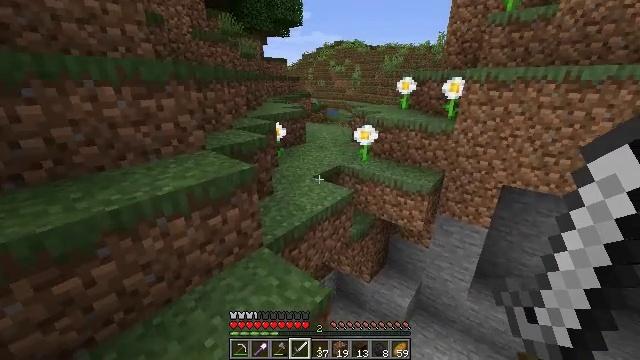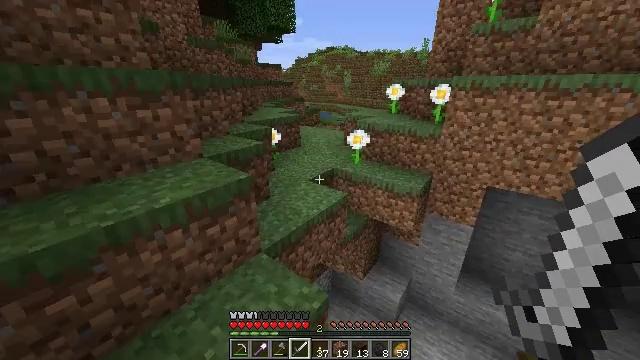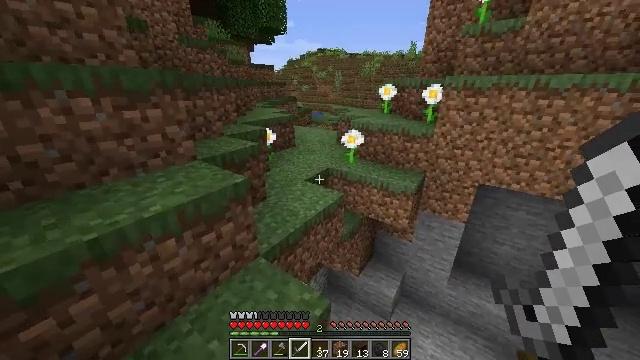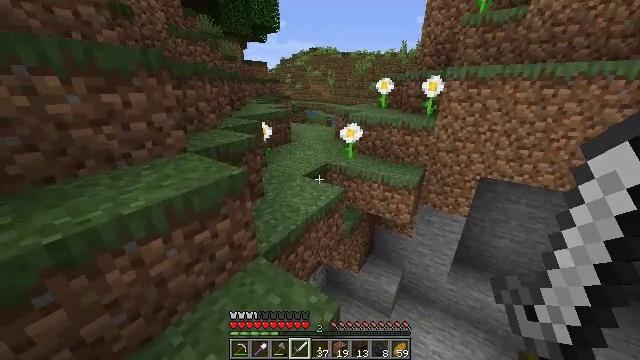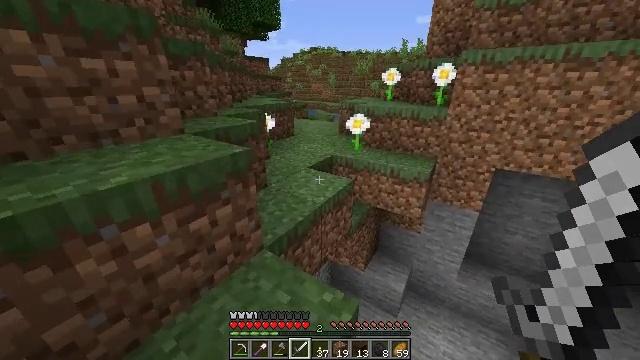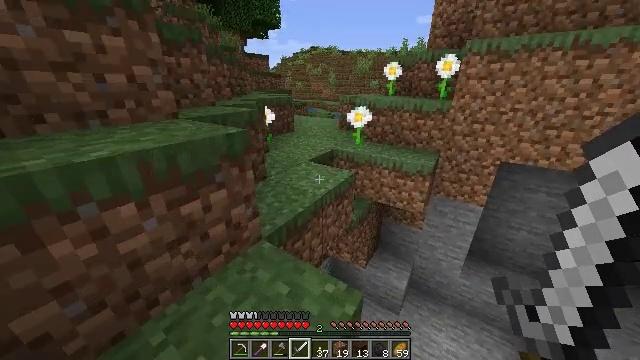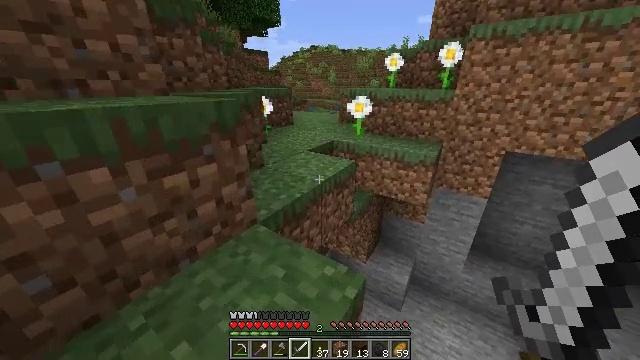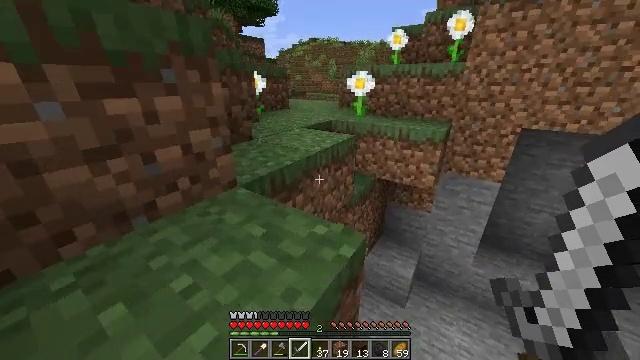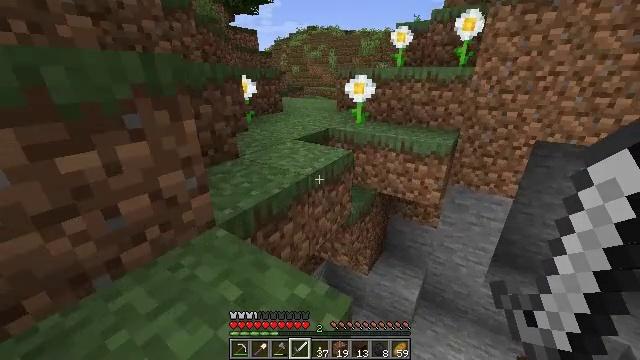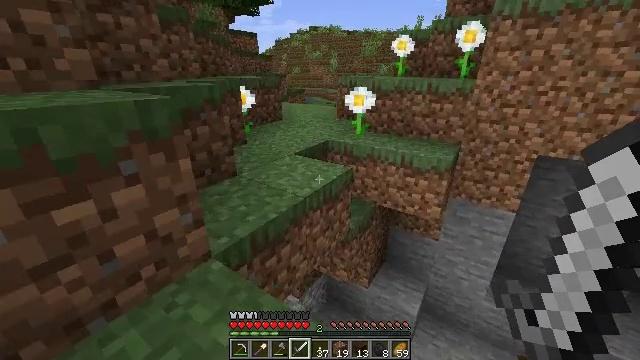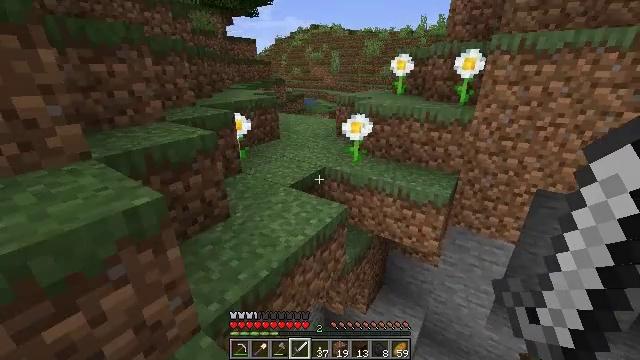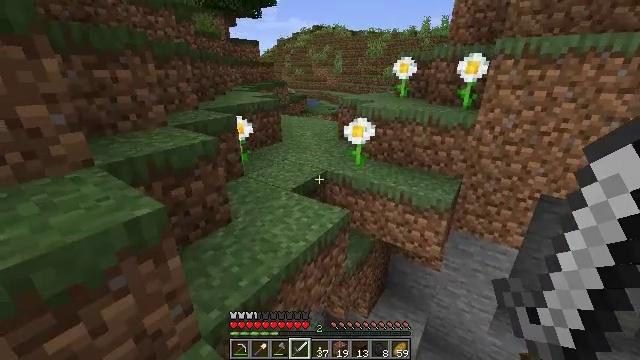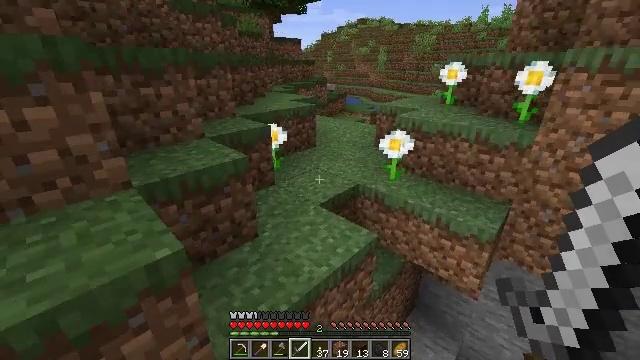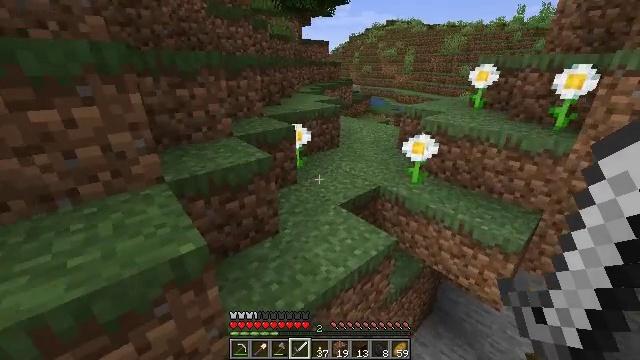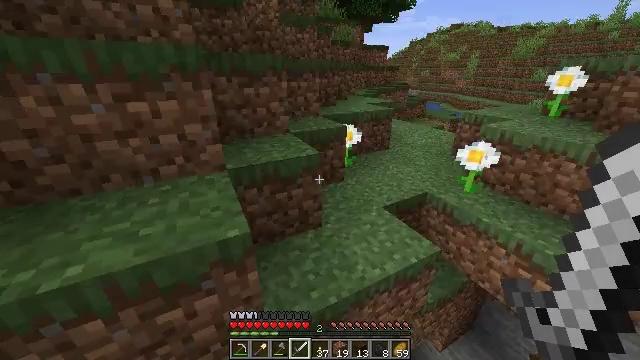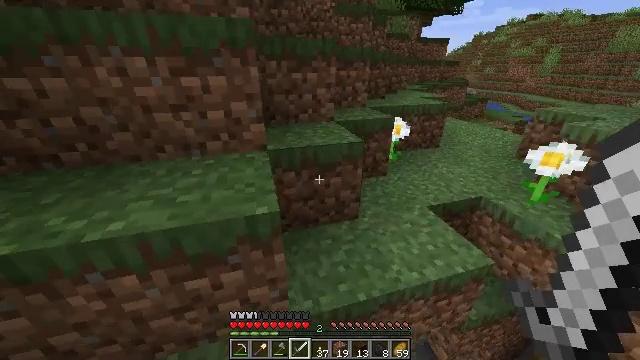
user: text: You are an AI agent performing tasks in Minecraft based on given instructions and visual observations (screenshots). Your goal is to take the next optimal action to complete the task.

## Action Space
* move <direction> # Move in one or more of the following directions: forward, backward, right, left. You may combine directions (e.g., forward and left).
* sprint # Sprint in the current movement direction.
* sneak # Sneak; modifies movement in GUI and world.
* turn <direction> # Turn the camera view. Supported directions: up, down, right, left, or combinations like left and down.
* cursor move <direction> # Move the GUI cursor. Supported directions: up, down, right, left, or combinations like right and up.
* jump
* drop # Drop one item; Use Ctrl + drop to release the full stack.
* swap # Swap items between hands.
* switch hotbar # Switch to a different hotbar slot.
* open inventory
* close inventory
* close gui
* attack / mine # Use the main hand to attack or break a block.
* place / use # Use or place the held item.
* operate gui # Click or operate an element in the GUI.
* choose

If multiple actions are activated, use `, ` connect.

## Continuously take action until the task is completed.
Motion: motion action
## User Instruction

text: Mine a hay block from the field.
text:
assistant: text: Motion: move forward and move left, sprint, turn right
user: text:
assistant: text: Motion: move forward and move left, sprint, turn right
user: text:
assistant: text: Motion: move forward and move left, sprint, turn right
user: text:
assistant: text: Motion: move forward and move left, sprint
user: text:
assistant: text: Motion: move forward and move left, sprint
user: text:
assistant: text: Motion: move forward and move left, sprint, jump
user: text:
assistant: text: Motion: move forward, sprint, jump
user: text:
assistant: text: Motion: move forward, sprint, jump
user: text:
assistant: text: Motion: move forward, sprint, jump
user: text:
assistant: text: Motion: move forward, sprint, jump
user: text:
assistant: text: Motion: move forward, sprint, jump
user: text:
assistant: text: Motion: move forward and move left, sprint, turn left and down
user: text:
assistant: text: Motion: move forward and move left, sprint, turn left
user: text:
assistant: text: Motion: move forward and move left, sprint, turn left
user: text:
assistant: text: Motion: move forward and move left, sprint, turn left and down
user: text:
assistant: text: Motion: move forward and move left, sprint, turn left, jump
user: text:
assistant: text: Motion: move forward and move left, sprint, jump
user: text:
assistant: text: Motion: move forward and move left, sprint, turn right, jump
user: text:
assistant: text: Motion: move forward and move left, sprint, turn right, jump
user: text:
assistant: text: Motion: move forward and move left, sprint, turn right
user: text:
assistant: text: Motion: move forward, sprint, turn right
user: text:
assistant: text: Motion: move forward, sprint
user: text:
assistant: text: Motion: move forward, sprint, turn right
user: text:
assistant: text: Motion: move forward, sprint, turn right
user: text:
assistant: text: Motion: move forward, sprint, turn right
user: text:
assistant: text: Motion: move forward, sprint, turn right
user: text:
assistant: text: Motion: move forward, sprint, turn right, jump
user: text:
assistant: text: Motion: move forward, sprint, turn right, jump
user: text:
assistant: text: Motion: move forward, sprint, turn right, jump
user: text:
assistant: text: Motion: move forward, sprint, jump